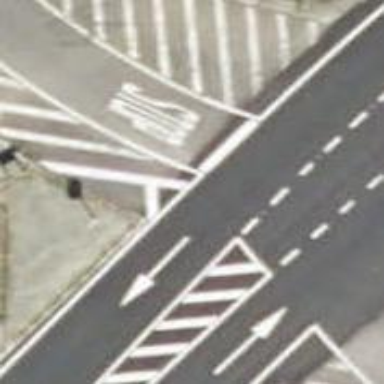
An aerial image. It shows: Road with stop sign.